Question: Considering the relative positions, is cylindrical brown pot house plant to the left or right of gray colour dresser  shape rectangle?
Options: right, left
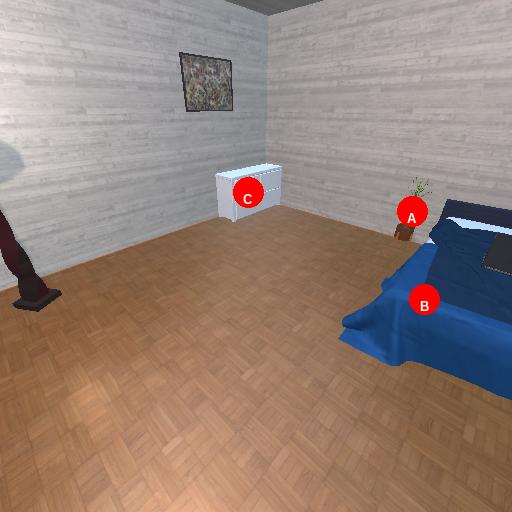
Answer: right